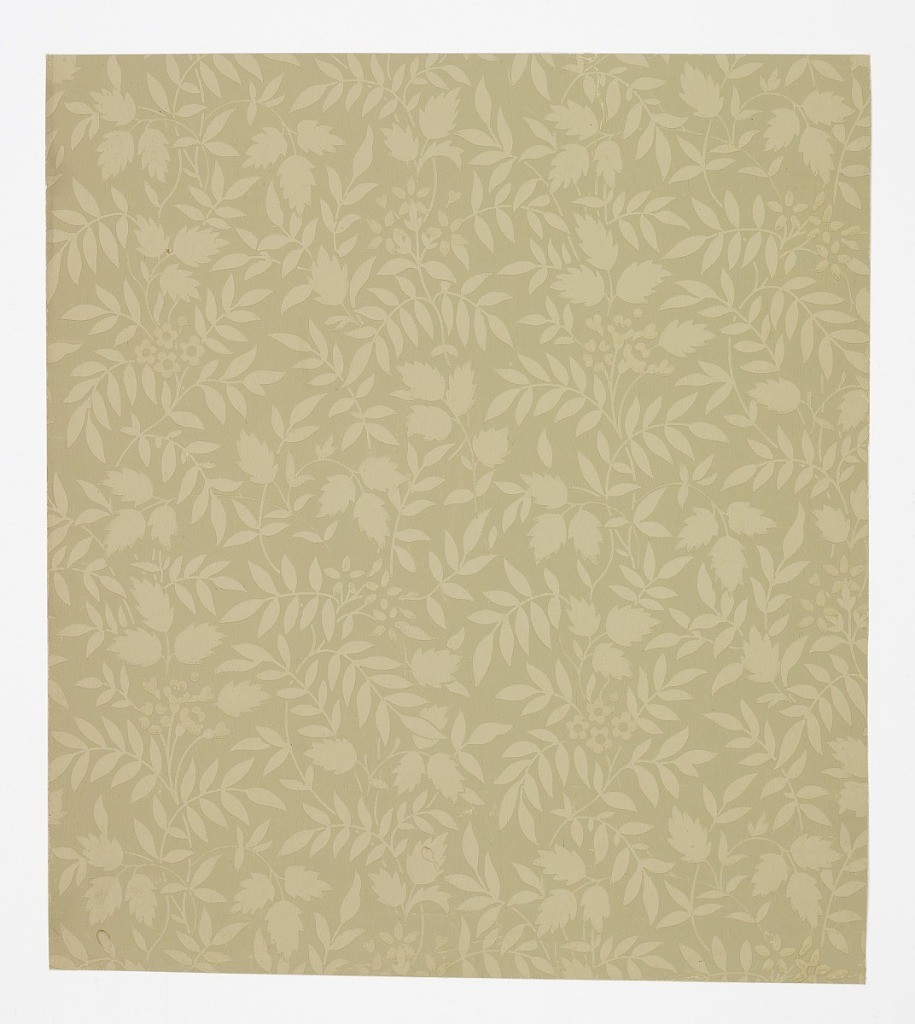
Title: Sidewall
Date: ca. 1880
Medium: Machine-printed paper
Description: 1970-26-4-ccc: Aesthetic all-over pattern of stylized leafy vines...;     1970-26-4-cdd: Aesthetic or Anglo-Japanesque pattern with overlap...